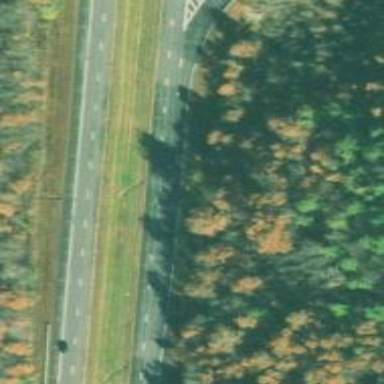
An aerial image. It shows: Primary highway that is also expressway.